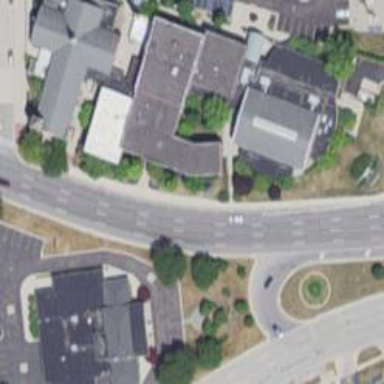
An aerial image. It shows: Primary road with asphalt surface.